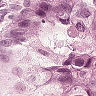
Metastatic tissue present: yes